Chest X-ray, AP view. Patient: 63 years old, sex M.
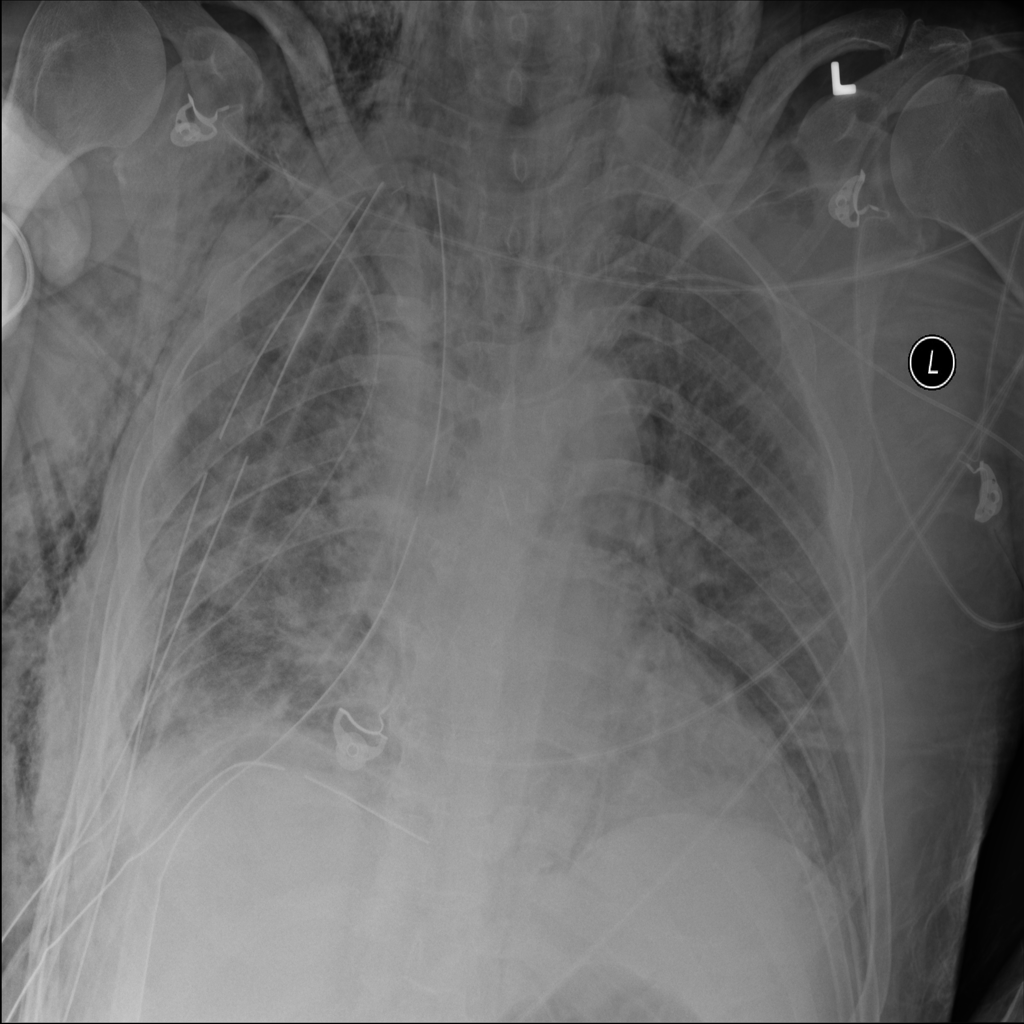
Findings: Emphysema, Infiltration, Pneumothorax